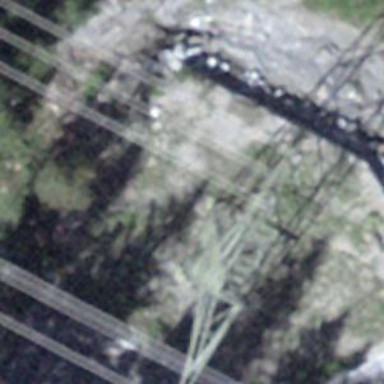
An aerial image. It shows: Power tower.